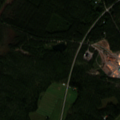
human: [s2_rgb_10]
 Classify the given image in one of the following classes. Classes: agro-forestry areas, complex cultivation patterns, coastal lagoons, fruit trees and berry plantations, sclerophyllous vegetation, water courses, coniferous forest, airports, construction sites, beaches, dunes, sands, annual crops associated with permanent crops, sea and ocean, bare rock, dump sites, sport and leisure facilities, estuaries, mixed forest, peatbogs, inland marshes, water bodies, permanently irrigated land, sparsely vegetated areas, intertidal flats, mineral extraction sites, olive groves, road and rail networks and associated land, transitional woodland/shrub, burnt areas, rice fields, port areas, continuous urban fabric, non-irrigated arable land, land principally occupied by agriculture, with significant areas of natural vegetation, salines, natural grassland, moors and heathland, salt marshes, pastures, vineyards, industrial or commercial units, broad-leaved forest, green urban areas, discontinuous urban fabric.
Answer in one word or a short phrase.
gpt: discontinuous urban fabric, non-irrigated arable land, coniferous forest, mixed forest